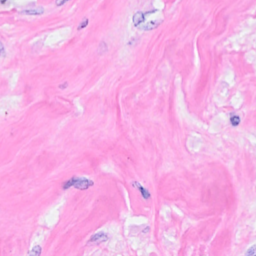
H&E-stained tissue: Breast